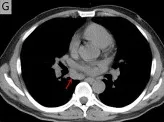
Seven months after operation, positron emission tomography/computed tomography was performed. (C, G) after two cycles of chemotherapy.
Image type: radiology (ct)